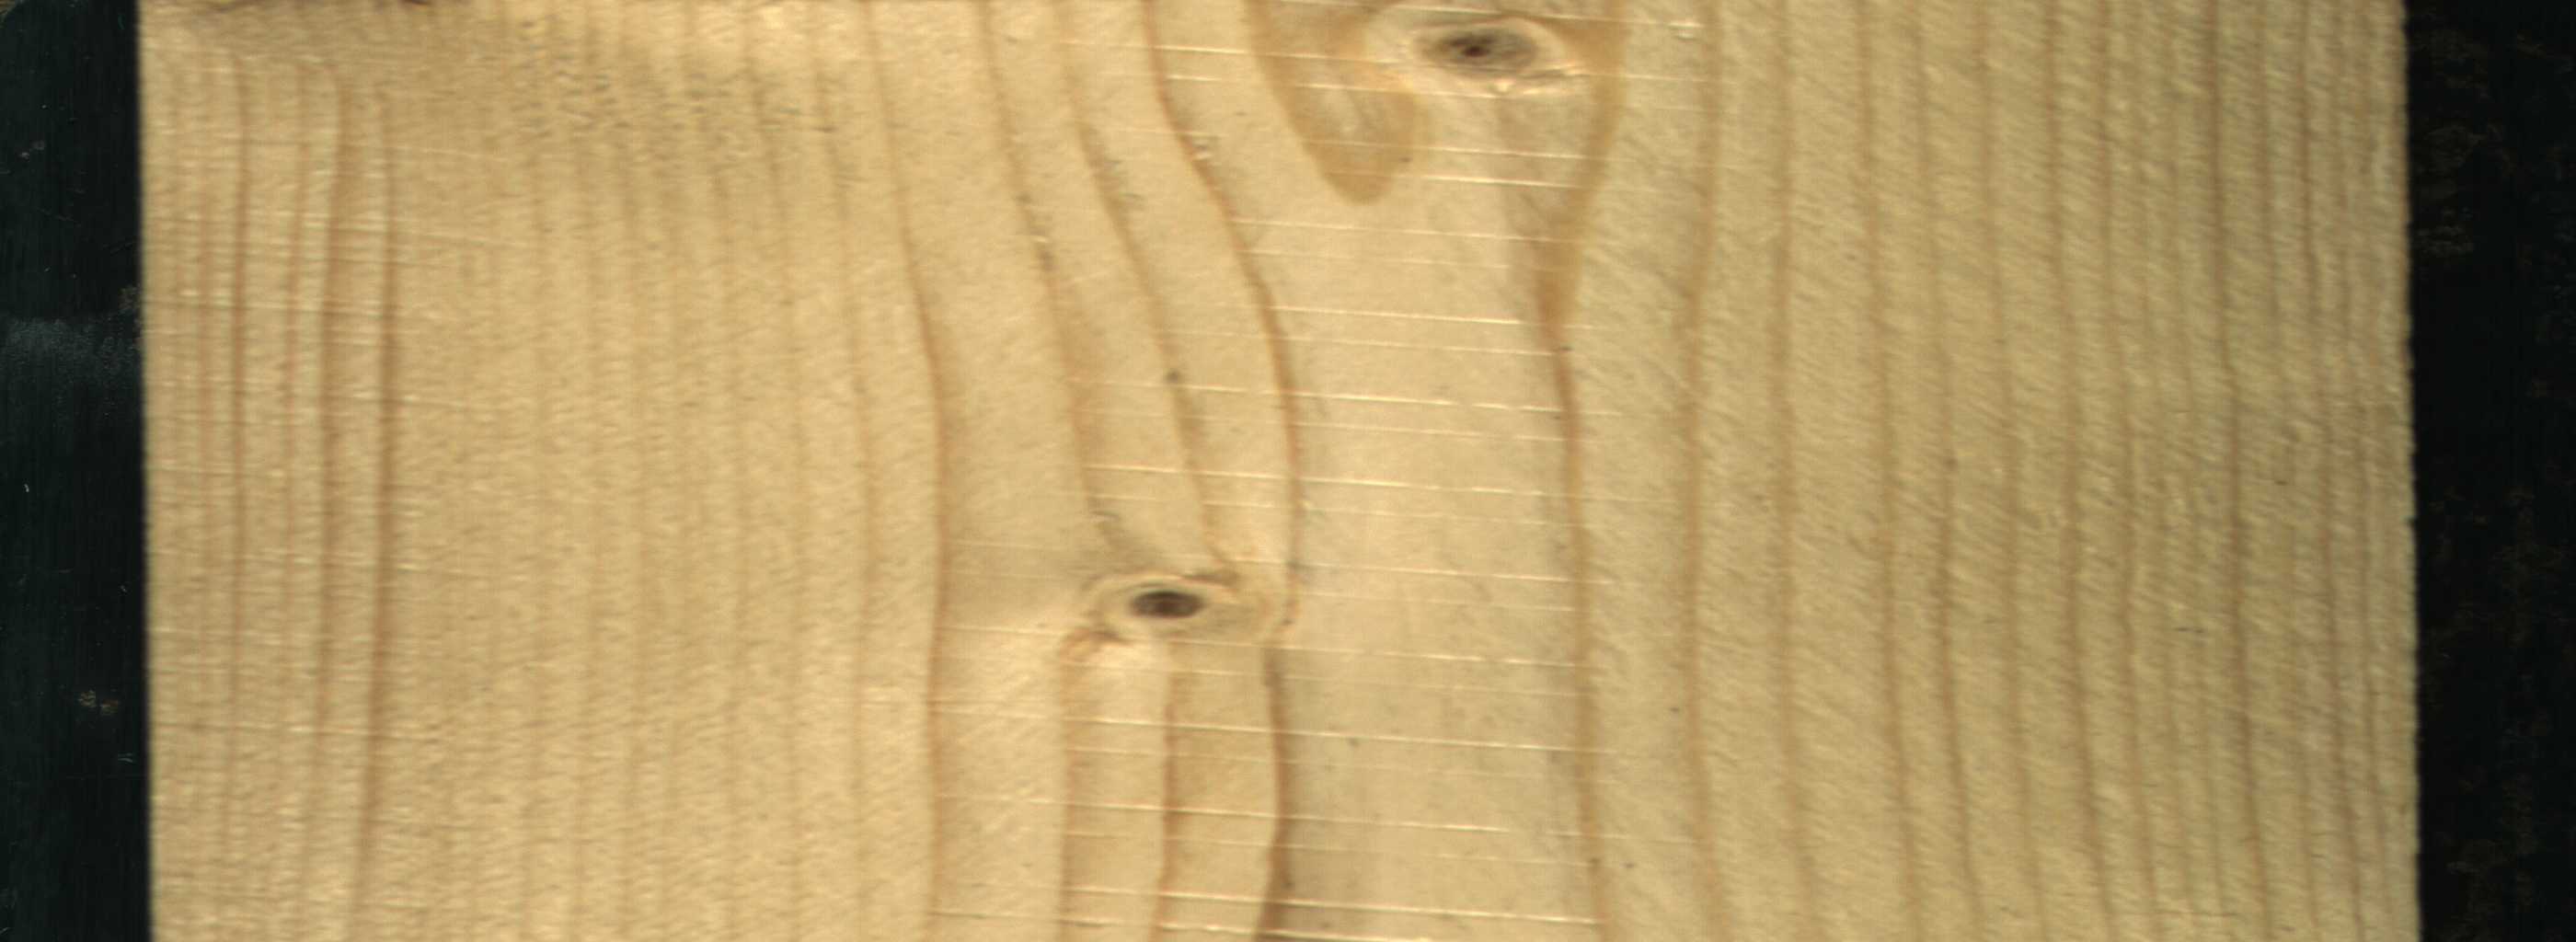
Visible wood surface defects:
Live_Knot
Live_Knot